Question: I have the following JSON:
'''
{
"data": [
{
"workT": "001",
"workTypeDesc": "Test 1",
"id": "1",
"jobNr": "0003",
"jobDesc": "Header 1",
},
{
"workT": "003",
"workTypeDesc": "Test 2",
"id": "2",
"jobNr": "0002",
"jobDesc": "Header 2",
},
{
"workT": "001",
"workTypeDesc": "Test 1",
"id": "3",
"jobNr": "0001",
"jobDesc": "Header 3",
}
],
"result": null
}
'''
I have to group this data according to 'workT' and 'workTypeDesc'. That is, to appear grouped according to the image (and <URL>:

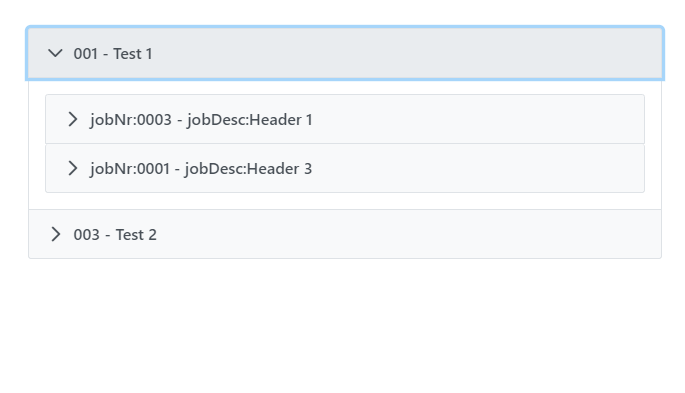
Answer: the data can be transformed in several ways to fit as a source for the UI component you would like to use. One alternative is to simply map the 'data' array to an object with one attribute/key for each group of arrays of corresponding 'workT' value.
The data transformation as such has nothing to do with angular, as that is a standard Javascript data manipulation:
'''
grouped = yourJsonData.data.reduce((group, current)=> {
//create your grouping key, by which you want to group the items
const groupingKey = '${current.workT} - ${current.workTypeDesc}';
//if the group does not yet have an entry for this key, init it to empty array
group[groupingKey] = group[groupingKey] || [];
//add the current item to the group
group[groupingKey].push(current);
return group;
}, {})
'''
Here we take the 'data' array, and use <URL> to convert it to an object, where keys correspond to unique values of 'workT - workTypeDesc' and value is the array of items that have that 'workT' as value.
This you can then pass to any angular directive to render as nested element e.g.
'''
<p-accordion>
<p-accordionTab header="{{group.key}}" *ngFor="let group of grouped | keyvalue">
<p-accordion>
<p-accordionTab header="jobNr:{{item.jobNr}} - jobDesc:{{item.jobDesc}}" *ngFor="let item of group.value">
<pre>{{item | json }}</pre>
</p-accordionTab>
</p-accordion>
</p-accordionTab>
</p-accordion>
'''
Here we use the 'keyvalue' pipe from angular that allows iteration over object keys(by default ngFor only allows iterable as source).
<URL>